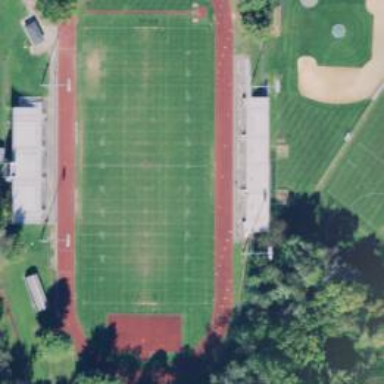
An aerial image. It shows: American football pitch.